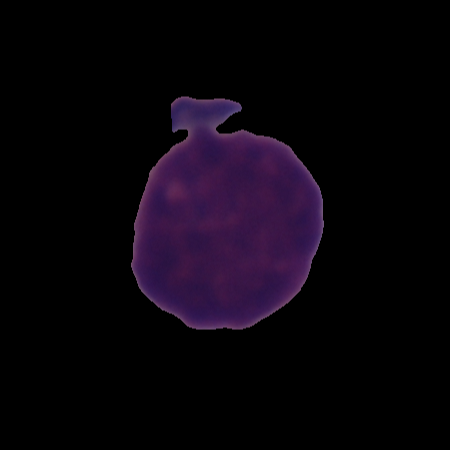
Label: cancer